Question: I am trying to extract data from Json string which is obtained by a response using only Java code.
I am posting my Java code here.
OUTPUT:
'''
Entering into while loop
[{"name":"Frank","food":"pizza","quantity":3}]
'''
This is my Java code.
'''
public void receive()
{
System.out.println("Entering into sendNote method");
try {
// make json string,
String json = "{"name":"Frank","food":"pizza","quantity":3}";
// send as http get request
URL url1 = new URL("http://myurl/file.php?usersJSON="+userList);
URLConnection conn1= url1.openConnection();
//I am receiving exactly what I have sent....
BufferedReader rd = new BufferedReader(new InputStreamReader(conn1.getInputStream()));
String line;
while ((line = rd.readLine()) != null)
{
System.out.println("Entering into while loop");
System.out.println(line);// line contains the received json parameters
//I want to enter the recieved parameters into my database
//
//
//
//I need the solution right here....
}
rd.close();
}
catch (Exception e)
{
System.out.println("Error Occured while receiving");
e.printStackTrace();
}
}
'''
Thank you !!!!!
@Ankur:
This is how I tried,

@ Lahiru Prasanna, @ankur-singhal
Thanks a lot.!!
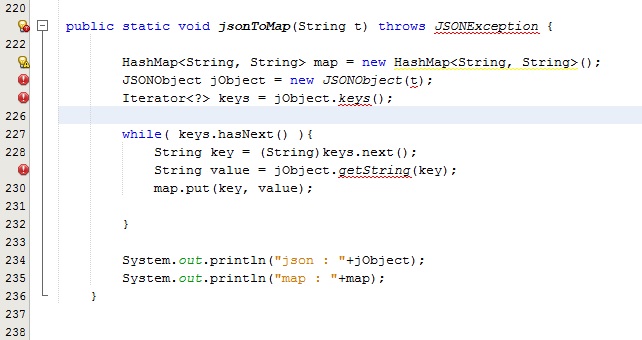
Answer: I think that you successfully got HttpResponse.here variable called response is HttpResponse.
'''
// Could do something better with response.
StatusLine statusLine = response.getStatusLine();
if (statusLine.getStatusCode() == 200) {
HttpEntity entity = response.getEntity();
InputStream content = entity.getContent();
StringBuilder builder = new StringBuilder();
BufferedReader reader = new BufferedReader(
new InputStreamReader(content));
String line;
try {
while ((line = reader.readLine()) != null) {
builder.append(line);
}
content.close();
} catch (IOException e) {
// TODO Auto-generated catch block
e.printStackTrace();
}
try {
JSONObject jsonObject = new JSONObject(builder.toString());
} catch (JSONException e) {
System.out.println("Error parsing data " + e.toString());
}
}
} catch (Exception e) {
System.out.println("Error: " + e.toString());
System.out.println( "" + e.toString());
System.out.println("" + e.toString());
}
'''
And important thing is never use Strings for json operations.
you can retrieve your data from jsonObject like this
'''
String name = jsonObject.getString("name");
'''